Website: crate-barrel
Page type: payment
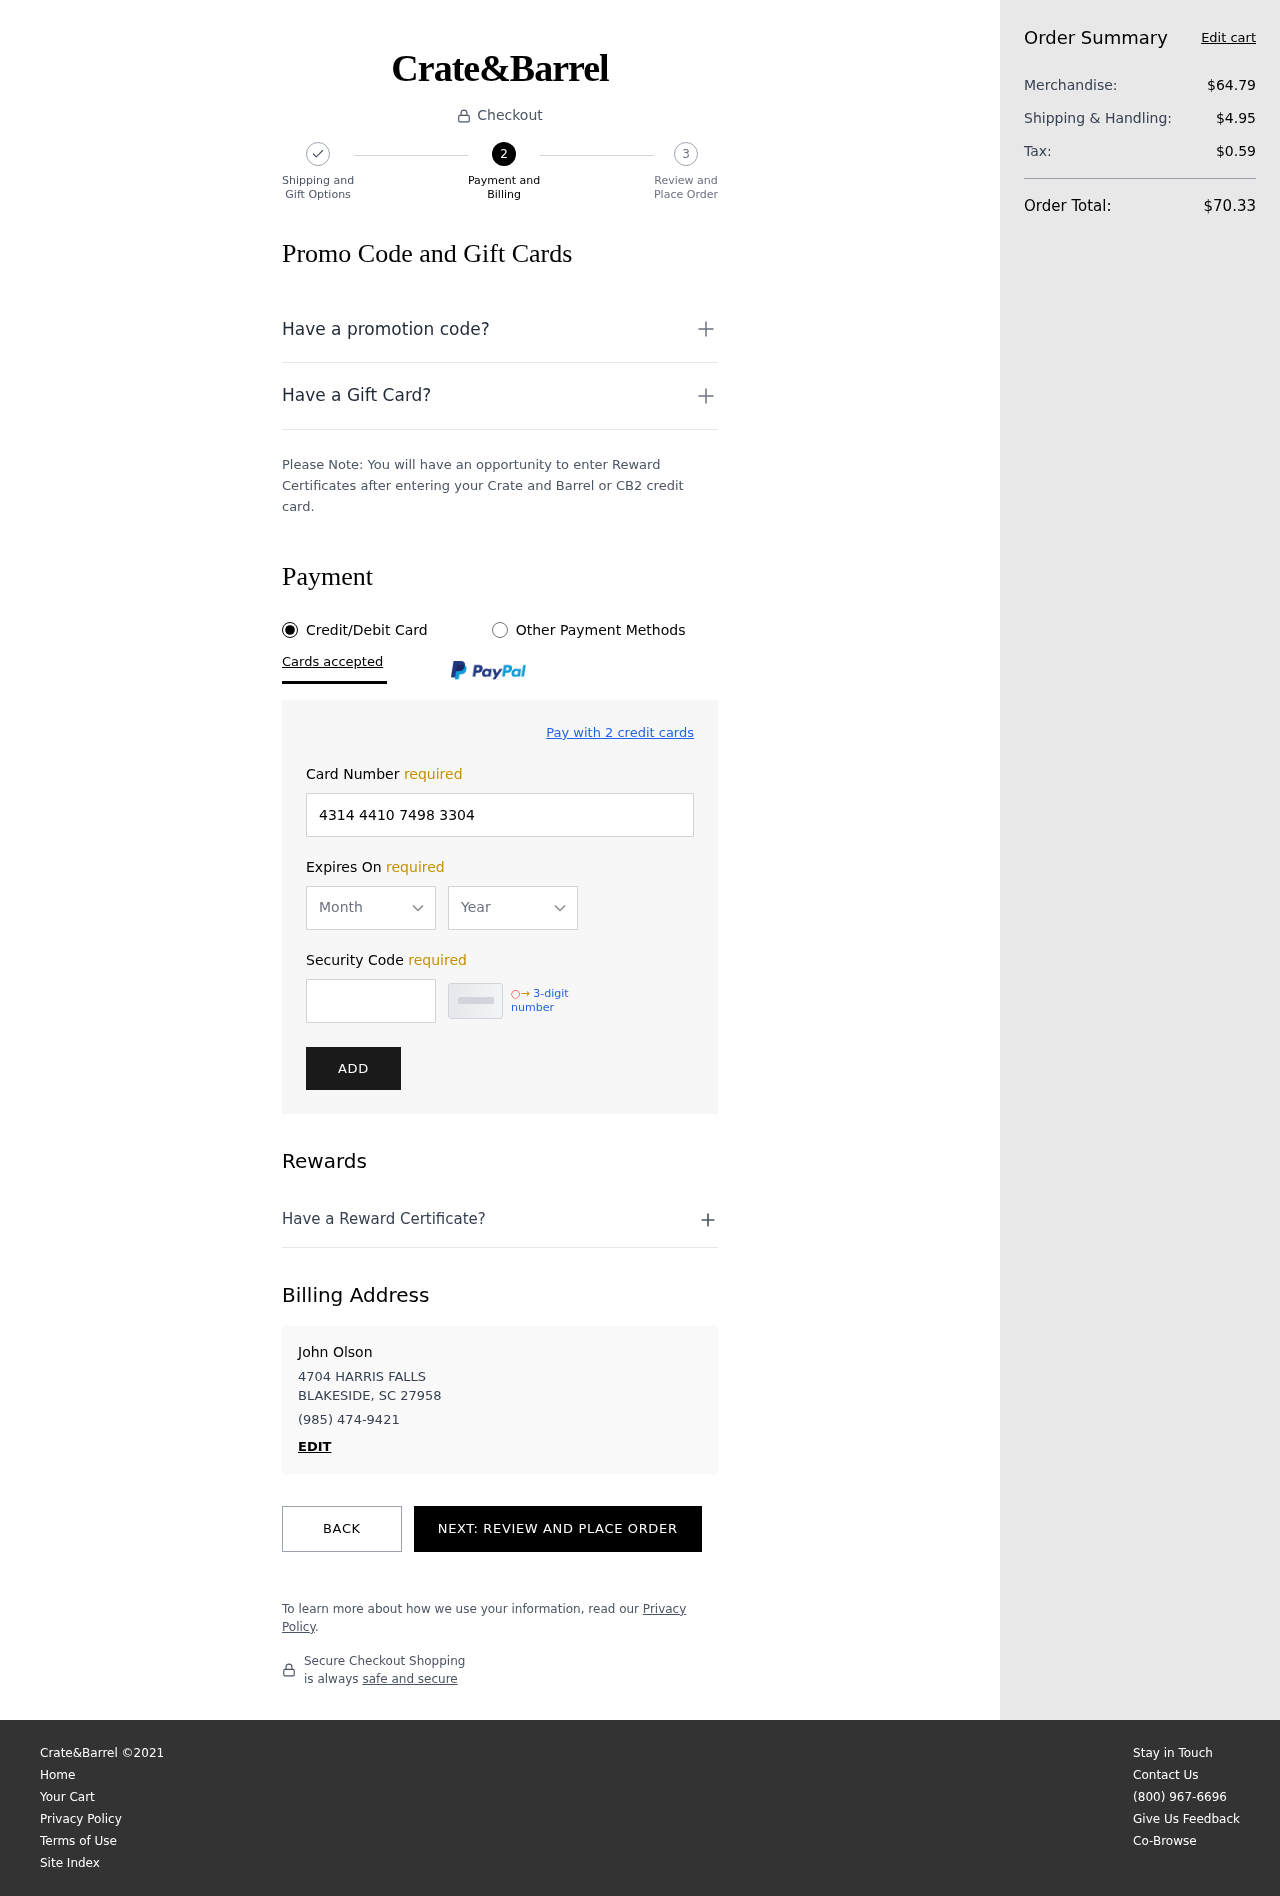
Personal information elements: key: PII_CARD_EXPIRY_MONTH
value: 01
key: PII_CARD_EXPIRY_YEAR
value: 29
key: PII_CITY_STATE_ZIP
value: BLAKESIDE, SC 27958
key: PII_FULLNAME
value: John Olson
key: PII_PHONE
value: (985) 474-9421
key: PII_STREET
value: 4704 HARRIS FALLS
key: PII_CARD_NUMBER
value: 4314 4410 7498 3304
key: PII_CARD_CVV
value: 760
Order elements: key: ORDER_SUBTOTAL
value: $64.79
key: ORDER_SHIPPING_COST
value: $4.95
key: ORDER_TAX
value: $0.59
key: ORDER_TOTAL
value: $70.33